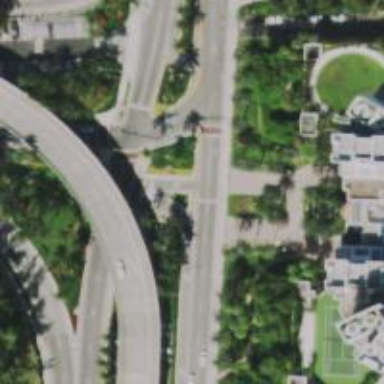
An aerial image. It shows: Primary link highway with asphalt surface.